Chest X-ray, PA view. Patient: 62 years old, sex M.
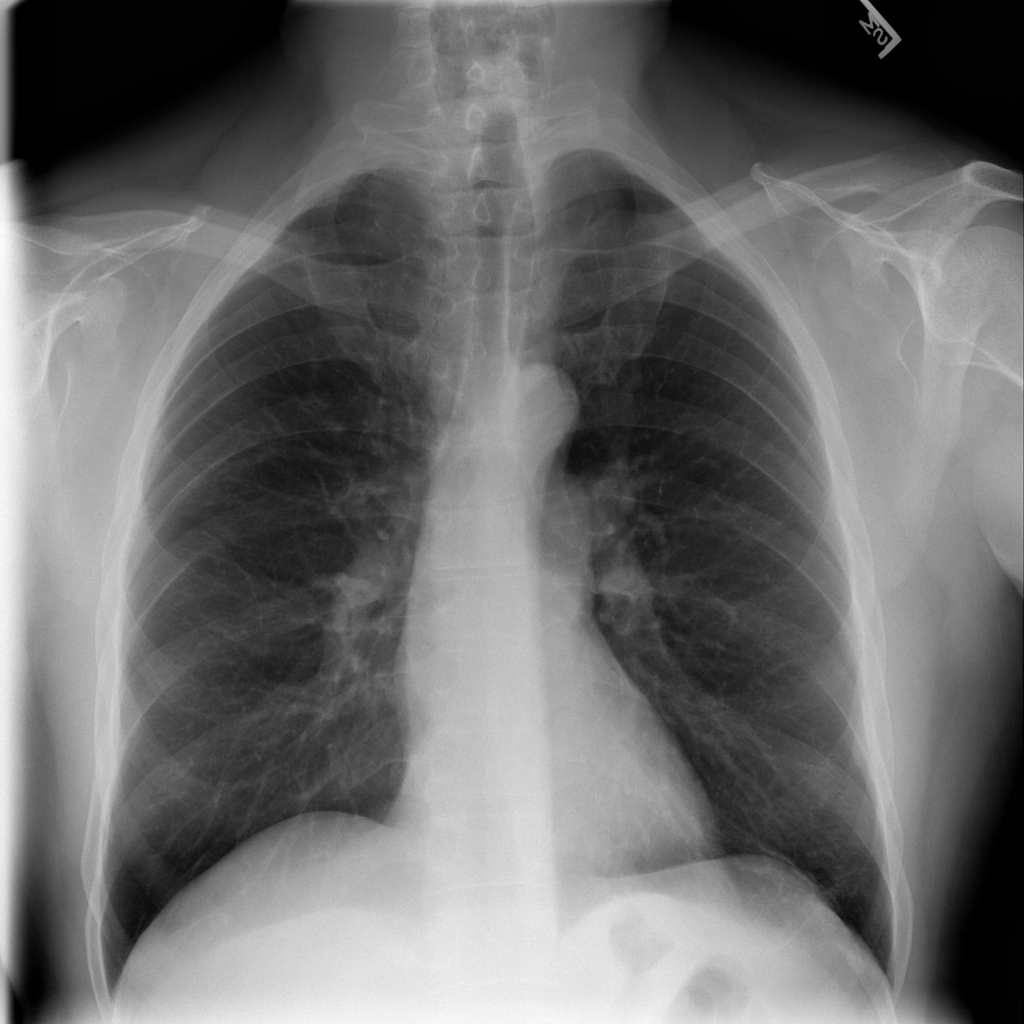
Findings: No Finding